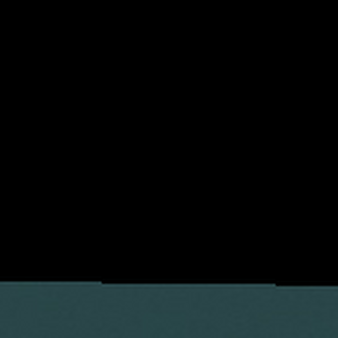
Label: other